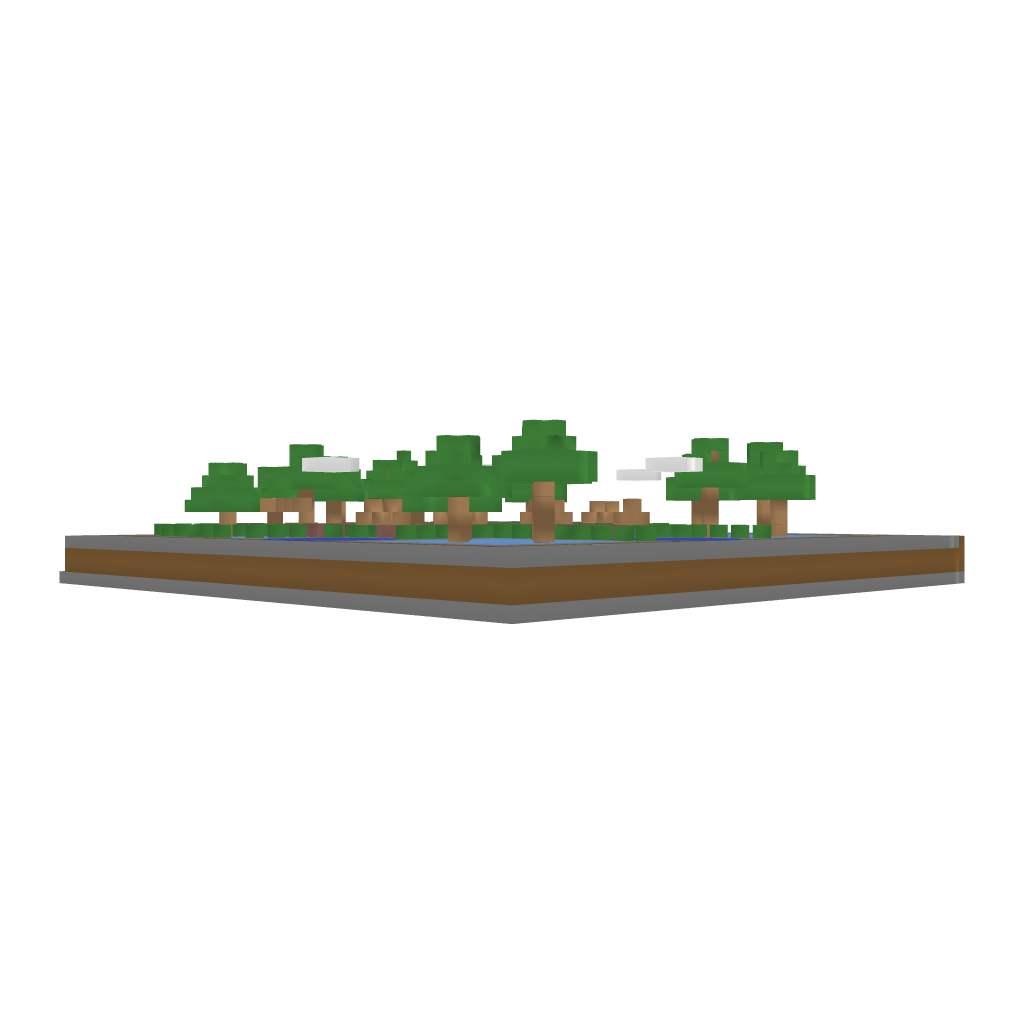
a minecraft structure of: A Small Main Hub bad low quality